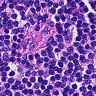
Metastatic tissue present: no